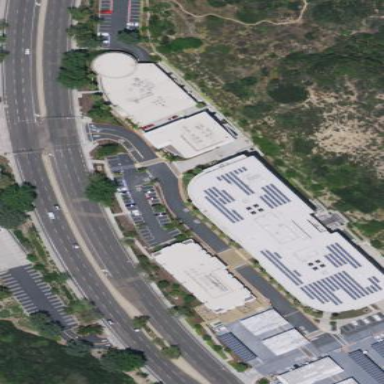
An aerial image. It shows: Office building.